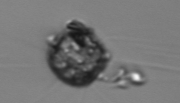
Label: Thalassiosira